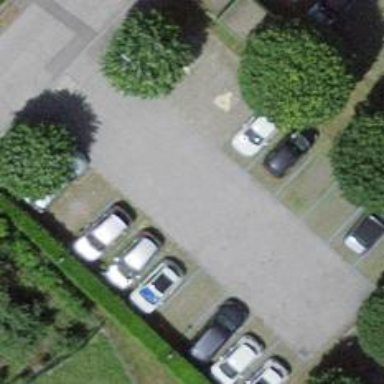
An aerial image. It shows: Parking area with grass paver surface.